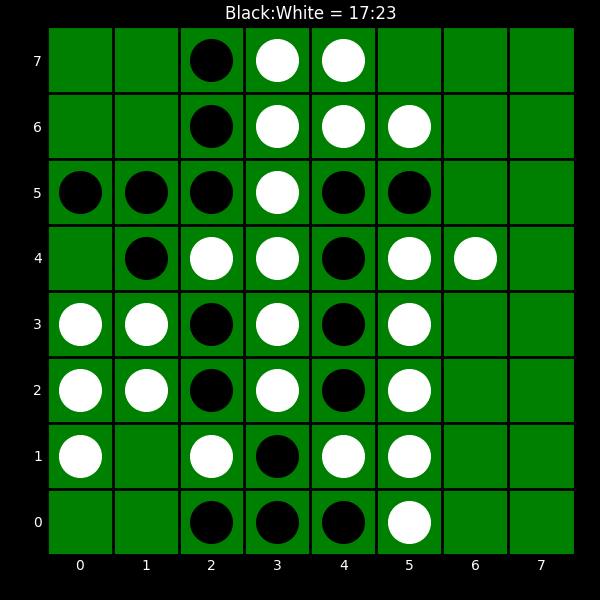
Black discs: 17
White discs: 23